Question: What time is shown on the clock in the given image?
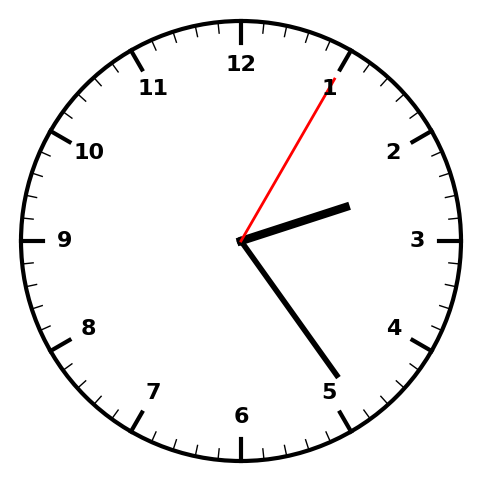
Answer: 02:24:05